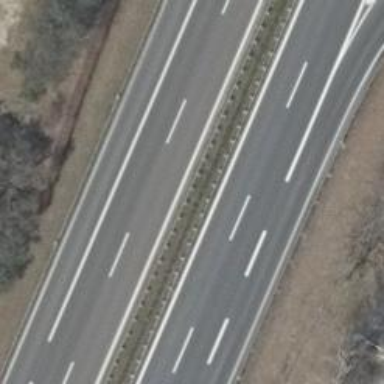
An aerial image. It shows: Motorway junction.